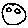
Label: smiley face